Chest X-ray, PA view. Patient: 23 years old, sex M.
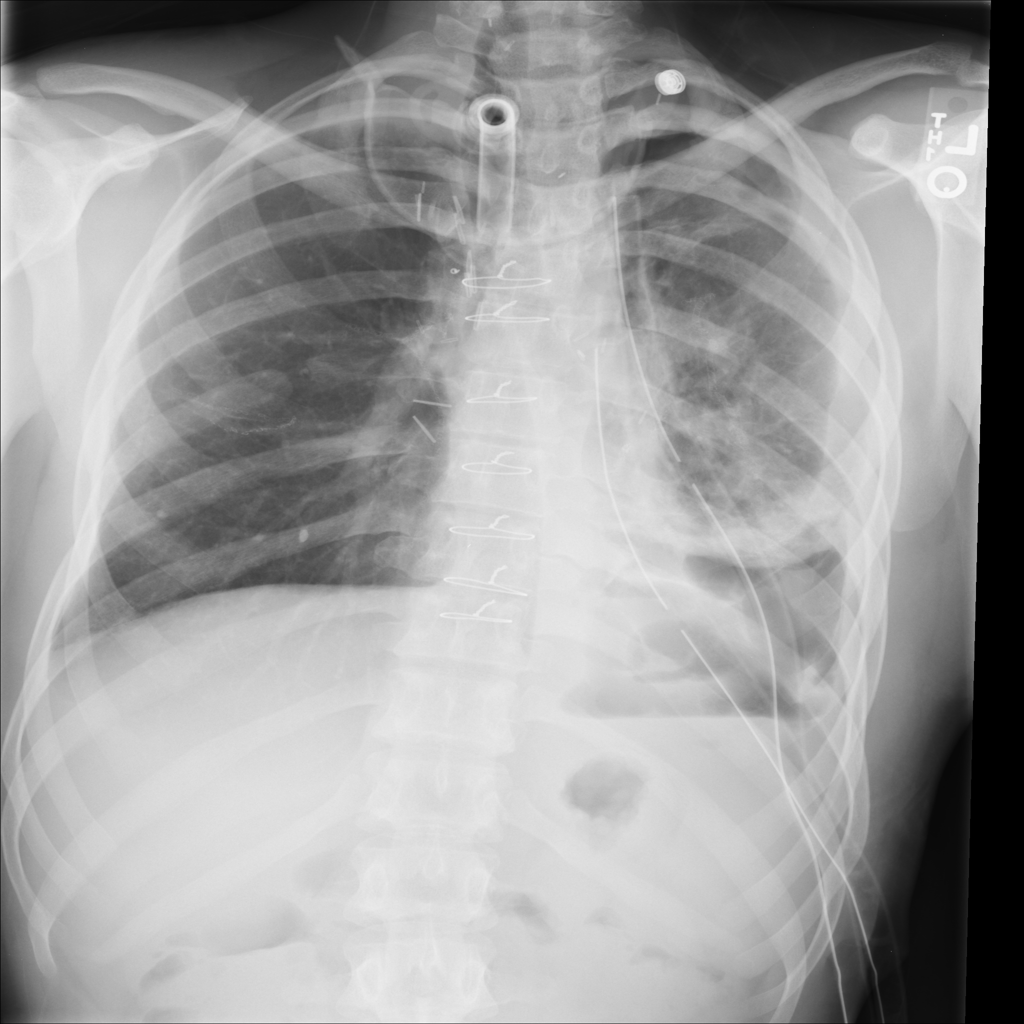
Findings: Pneumothorax